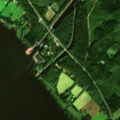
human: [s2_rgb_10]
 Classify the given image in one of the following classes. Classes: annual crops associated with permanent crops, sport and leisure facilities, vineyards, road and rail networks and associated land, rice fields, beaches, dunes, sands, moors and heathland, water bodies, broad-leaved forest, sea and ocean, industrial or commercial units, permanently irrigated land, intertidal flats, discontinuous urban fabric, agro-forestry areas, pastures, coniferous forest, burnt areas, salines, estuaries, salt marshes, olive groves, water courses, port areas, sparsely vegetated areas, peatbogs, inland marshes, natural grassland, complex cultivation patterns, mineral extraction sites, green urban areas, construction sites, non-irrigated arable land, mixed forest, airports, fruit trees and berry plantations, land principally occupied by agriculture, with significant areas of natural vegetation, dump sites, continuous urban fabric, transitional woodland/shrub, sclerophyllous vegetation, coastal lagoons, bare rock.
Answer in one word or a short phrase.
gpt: land principally occupied by agriculture, with significant areas of natural vegetation, mixed forest, transitional woodland/shrub, water bodies